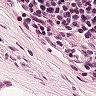
Metastatic tissue present: no